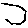
Label: hexagon